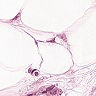
Metastatic tissue present: no